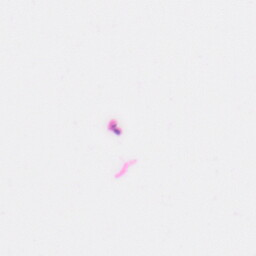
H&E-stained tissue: Colon